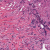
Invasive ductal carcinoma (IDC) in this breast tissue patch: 0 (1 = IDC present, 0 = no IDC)